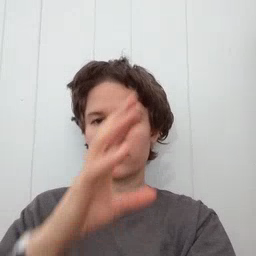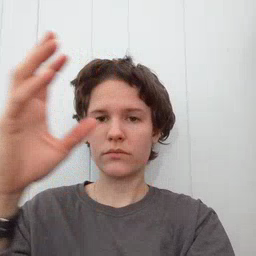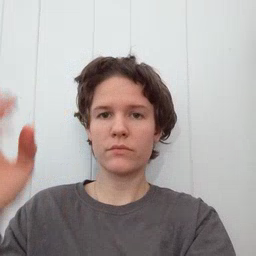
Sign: cloud